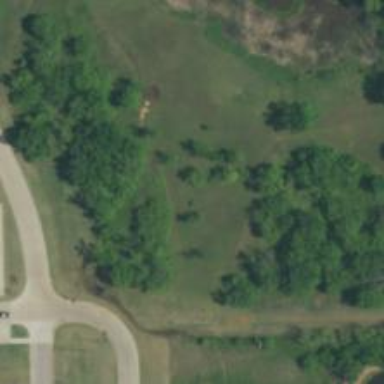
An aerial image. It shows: Disc golf basket.